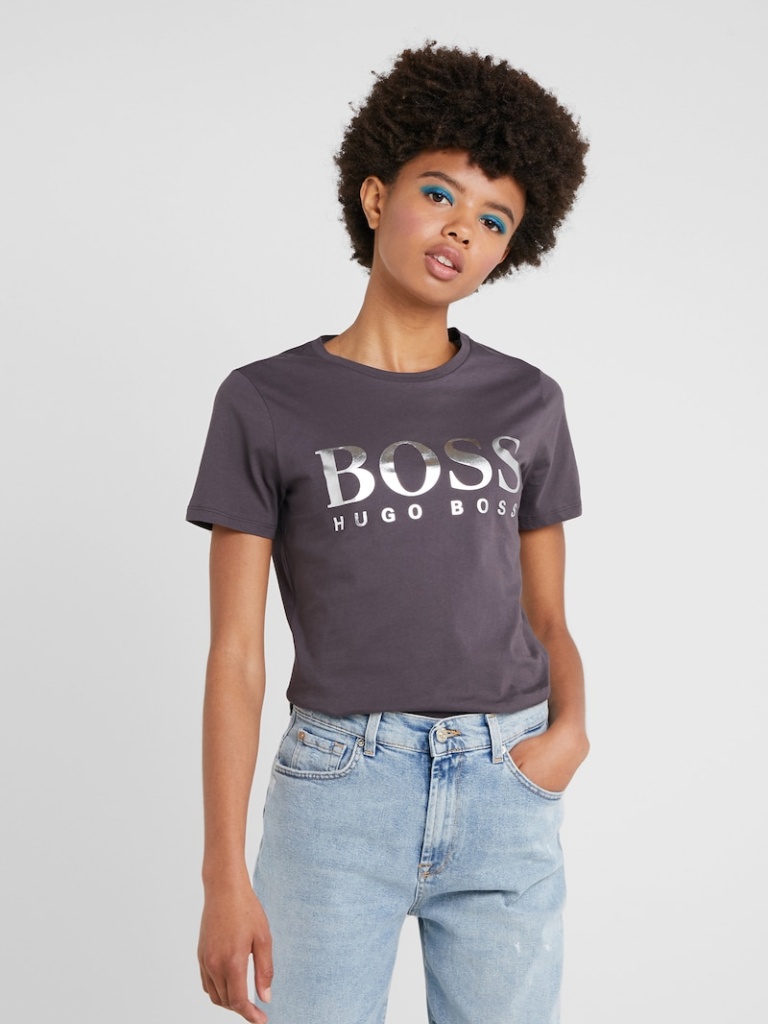
cotton tight short sleeve hip length Untucked crew t-shirt